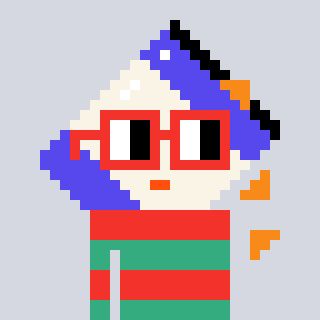
a pixel art character with square red glasses, a chips-shaped head and a teal-colored body on a cool background